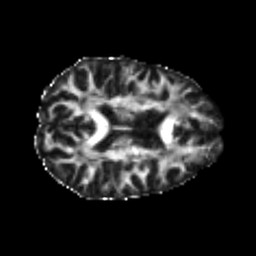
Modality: FA
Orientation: axial
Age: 24
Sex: female
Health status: healthy
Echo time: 0.074 s